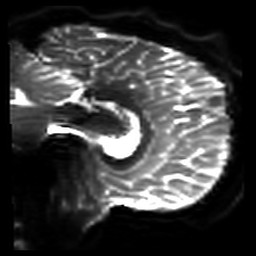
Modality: DWI
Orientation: sagittal
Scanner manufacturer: philips
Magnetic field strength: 7 T
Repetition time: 9.612 s
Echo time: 0.073 s